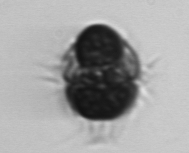
Label: Mesodinium